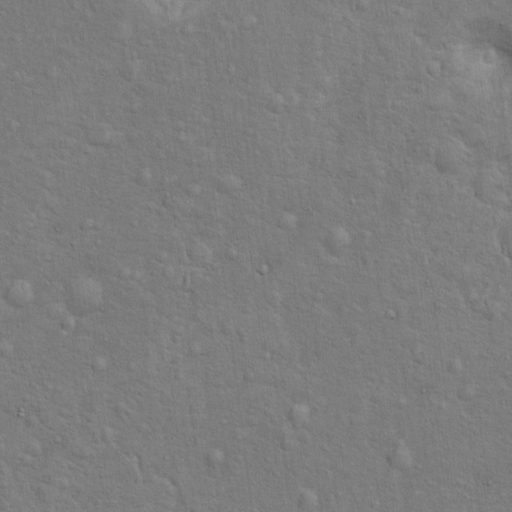
Objects detected: cone, cone